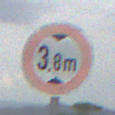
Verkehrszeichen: TatsaechlicheHoehe
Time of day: Midday
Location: Outdoor (Nature)
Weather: PartlyCloudy
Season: NotSpecified
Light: Natural